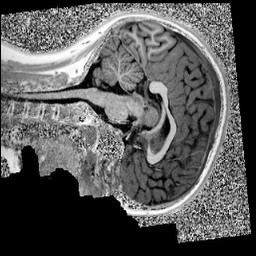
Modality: UNIT1
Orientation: sagittal
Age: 12
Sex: female
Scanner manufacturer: siemens
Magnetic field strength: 3 T
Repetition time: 4 s
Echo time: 0.00299 s